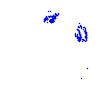
Particle: kaon